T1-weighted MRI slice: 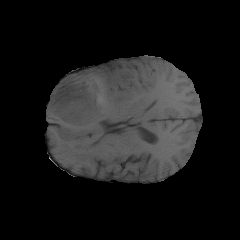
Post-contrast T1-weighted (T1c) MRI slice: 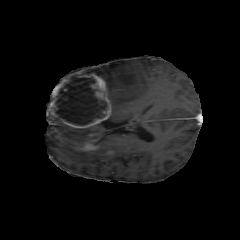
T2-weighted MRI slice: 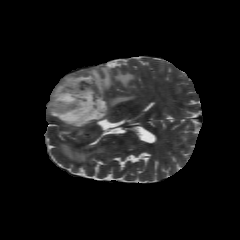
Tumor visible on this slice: yes